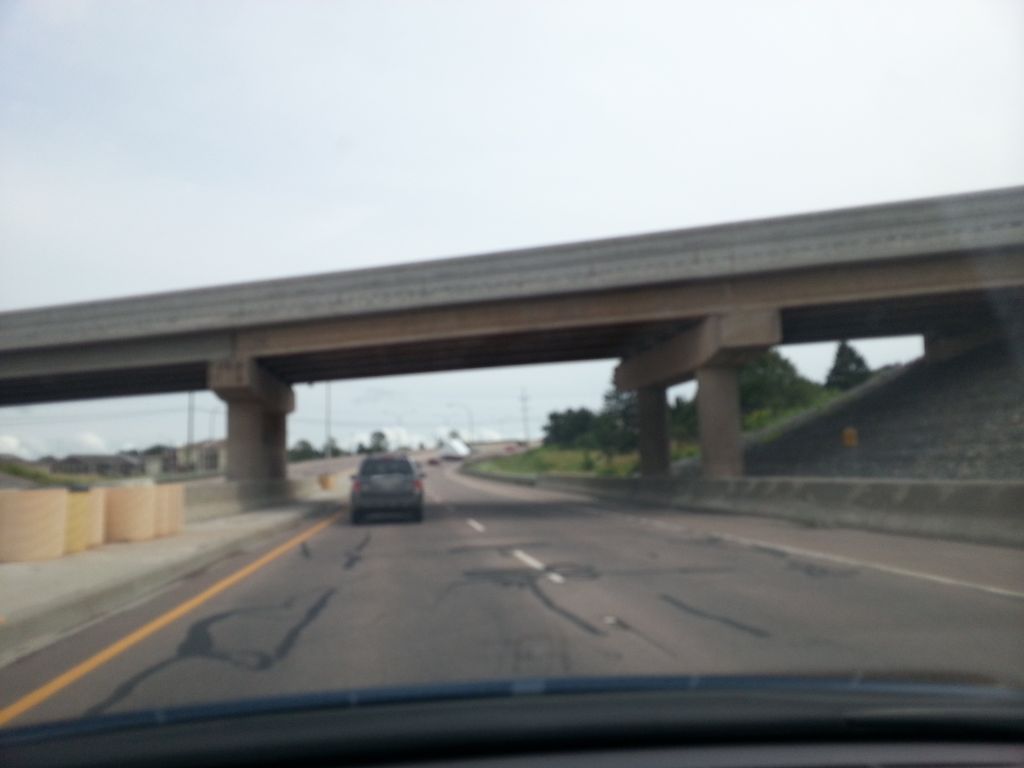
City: charlottetown